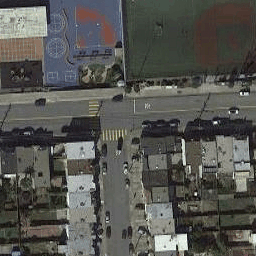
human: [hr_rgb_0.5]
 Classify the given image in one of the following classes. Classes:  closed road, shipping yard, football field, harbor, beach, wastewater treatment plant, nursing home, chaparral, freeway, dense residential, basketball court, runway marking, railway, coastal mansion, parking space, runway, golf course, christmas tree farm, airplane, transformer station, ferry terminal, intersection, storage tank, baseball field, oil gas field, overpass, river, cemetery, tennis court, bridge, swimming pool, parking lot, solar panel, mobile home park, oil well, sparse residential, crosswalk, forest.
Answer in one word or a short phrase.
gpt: intersection